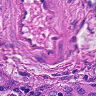
Metastatic tissue present: no